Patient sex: M
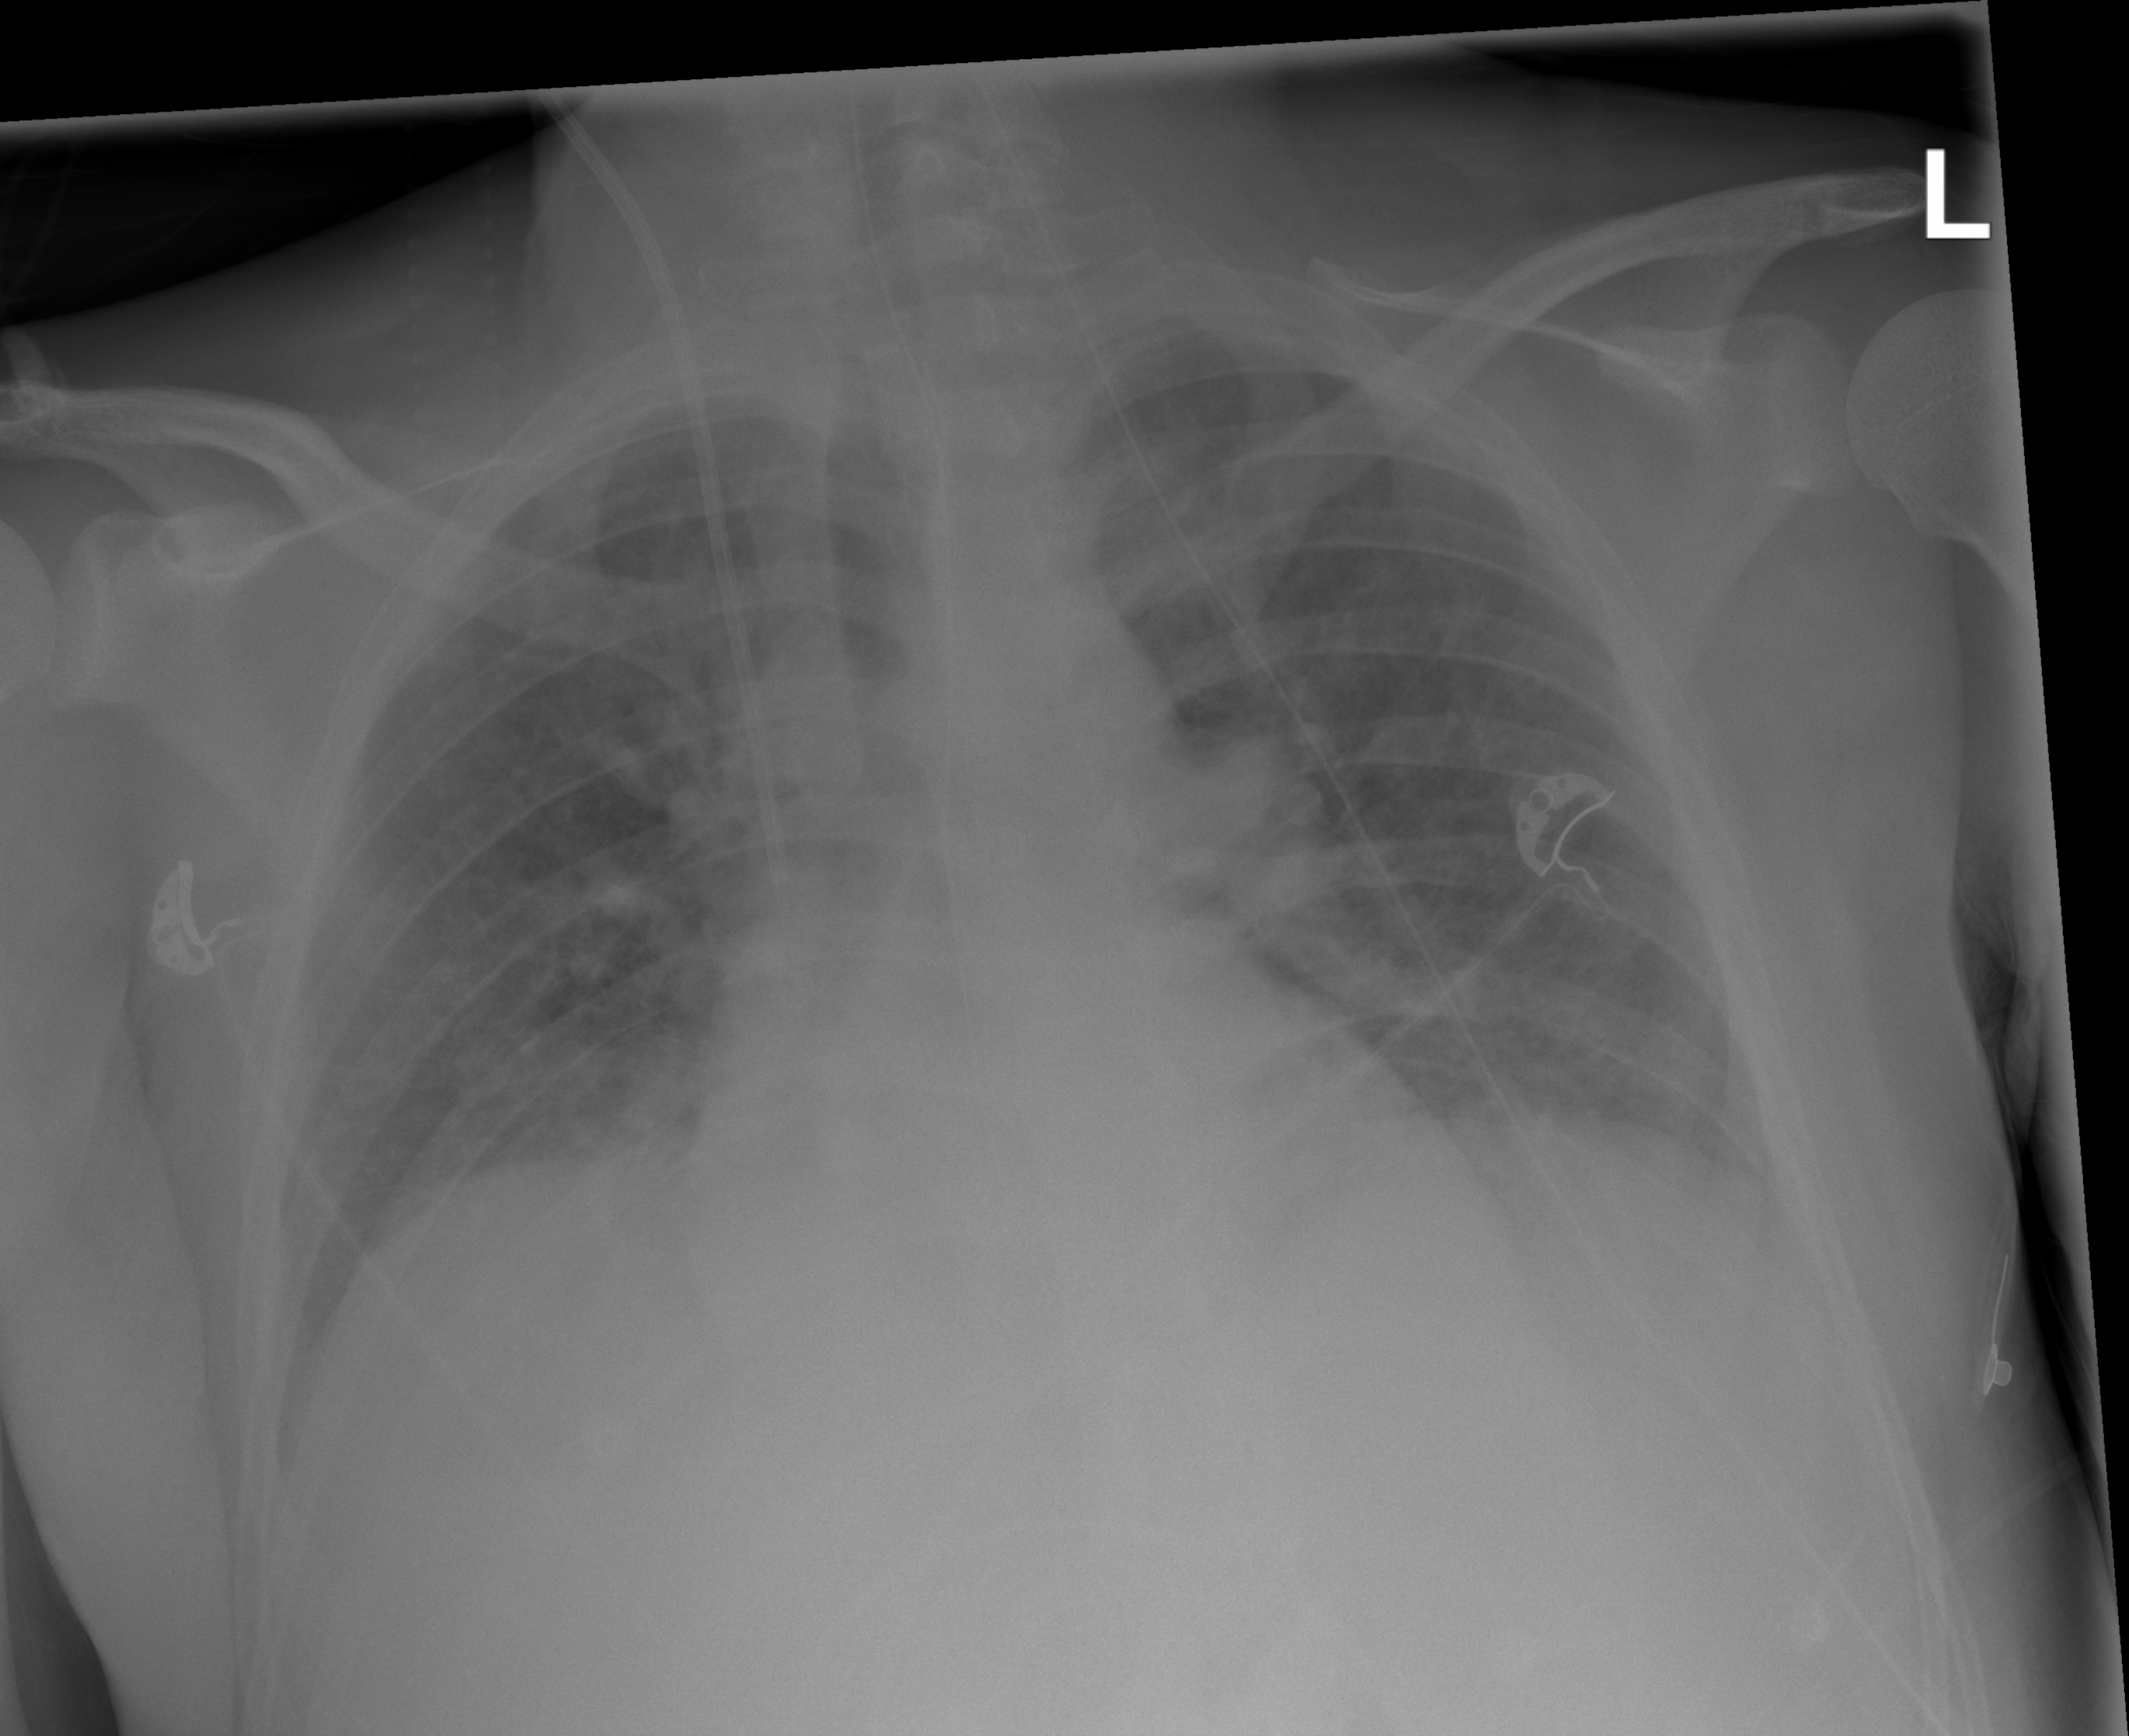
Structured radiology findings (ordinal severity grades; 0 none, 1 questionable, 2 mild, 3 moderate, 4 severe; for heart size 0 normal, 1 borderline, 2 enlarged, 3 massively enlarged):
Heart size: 0
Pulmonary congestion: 0
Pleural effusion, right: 0
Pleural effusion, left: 0
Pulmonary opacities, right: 1
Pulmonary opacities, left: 1
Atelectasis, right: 0
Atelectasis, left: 0